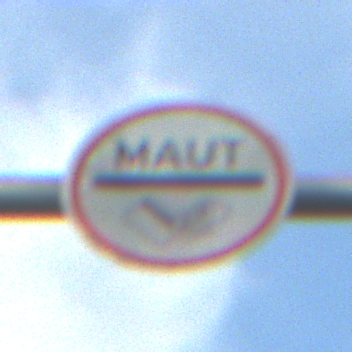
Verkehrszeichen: MautflichtigeStrecke
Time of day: SunriseSunset
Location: Outdoor (Nature)
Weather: PartlyCloudy
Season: NotSpecified
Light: Natural